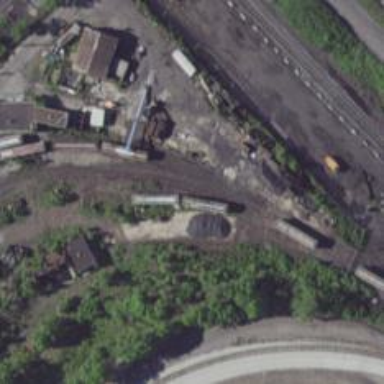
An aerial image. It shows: Disused railway spur.